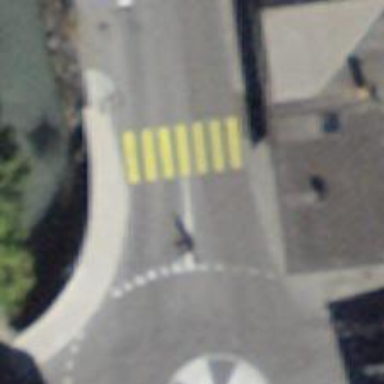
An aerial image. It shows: Uncontrolled zebra crossing on the road.